Aerial crown-view tile of a tropical tree (Barro Colorado Island, Panama), acquired 20240611:
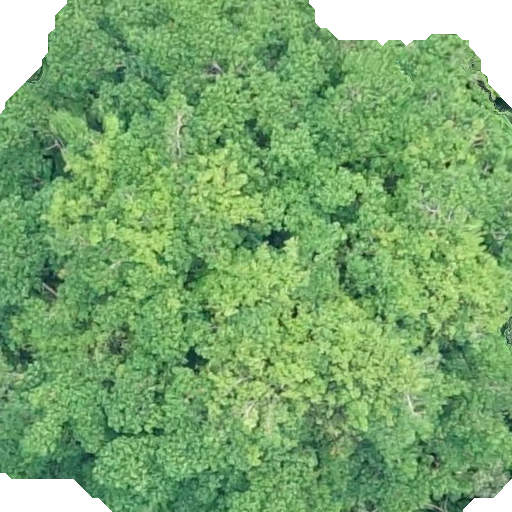
Species: Hura crepitans
GBIF accepted scientific name: Hura crepitans
Crown area: 464.433 m²